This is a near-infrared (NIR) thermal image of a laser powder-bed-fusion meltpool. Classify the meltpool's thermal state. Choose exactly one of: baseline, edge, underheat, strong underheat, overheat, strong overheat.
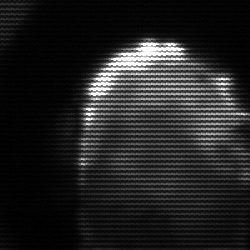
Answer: baseline